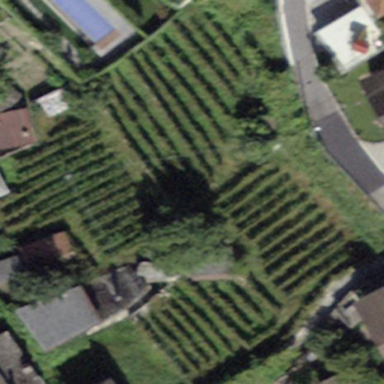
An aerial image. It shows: Vineyard with grape crops.